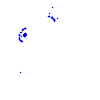
Particle: kaon